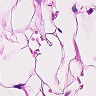
Metastatic tissue present: no